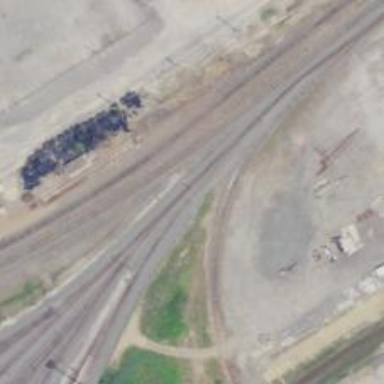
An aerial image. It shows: Railway yard.